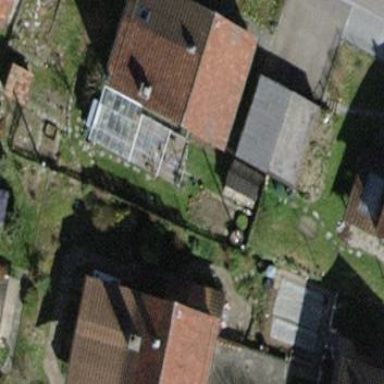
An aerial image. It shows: Building with tile roof.